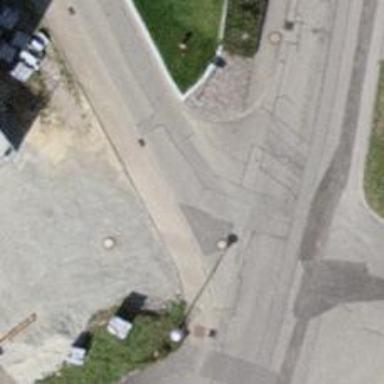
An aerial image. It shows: Smooth asphalt road in residential area.